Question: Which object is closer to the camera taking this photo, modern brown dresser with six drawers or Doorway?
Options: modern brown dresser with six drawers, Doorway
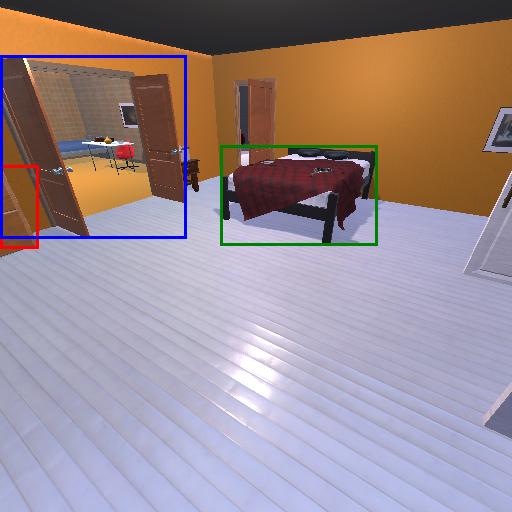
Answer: modern brown dresser with six drawers